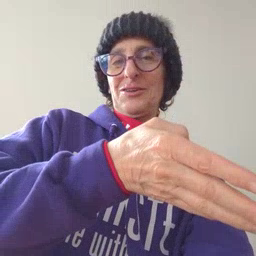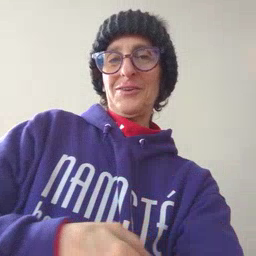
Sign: after